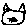
Label: cat